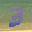
Label: 3